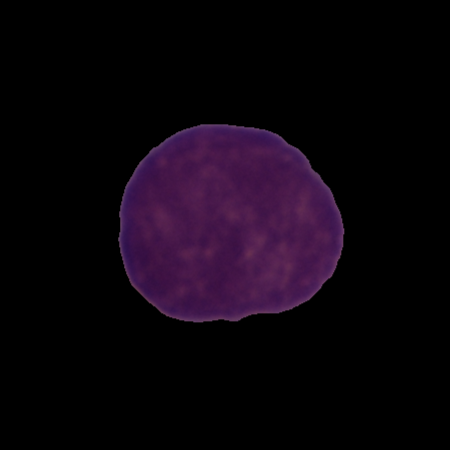
Label: healthy